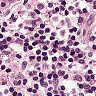
Metastatic tissue present: no